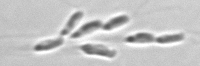
Label: Dinobryon